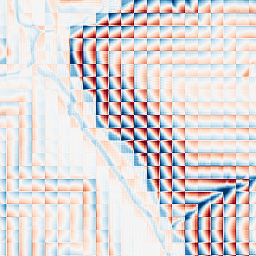
Category: wavelet
Decomposition family: wavelet_dwt
Decomposition parameters: wavelet: haar
level: 4
Upsampling method: fft_zeropad
Upsampling parameters: scale: 4
Upsampling scale: 4